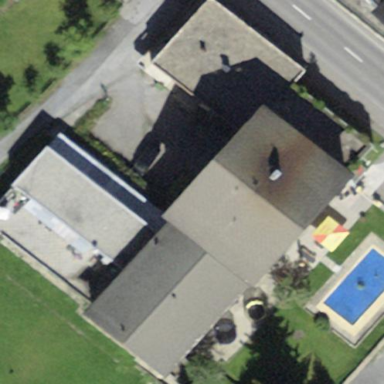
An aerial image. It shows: Hotel building.